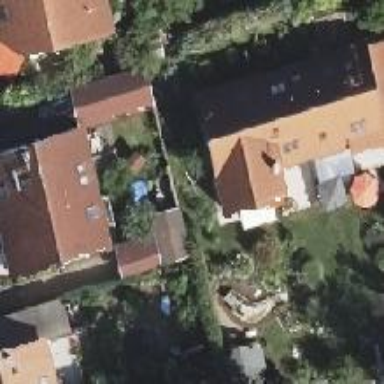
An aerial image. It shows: Detached building.